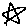
Label: star